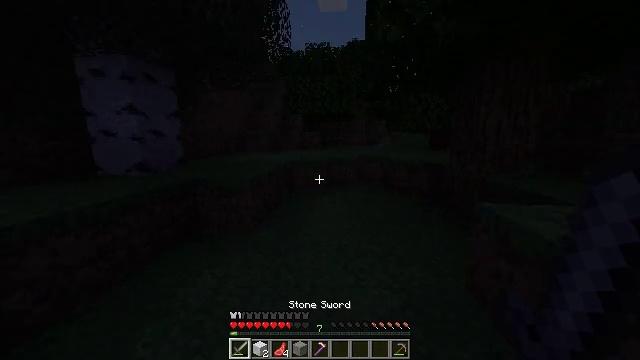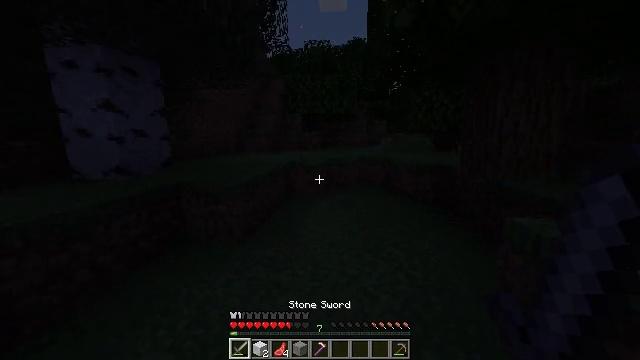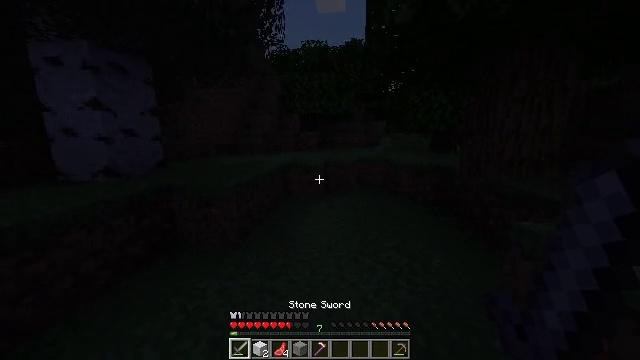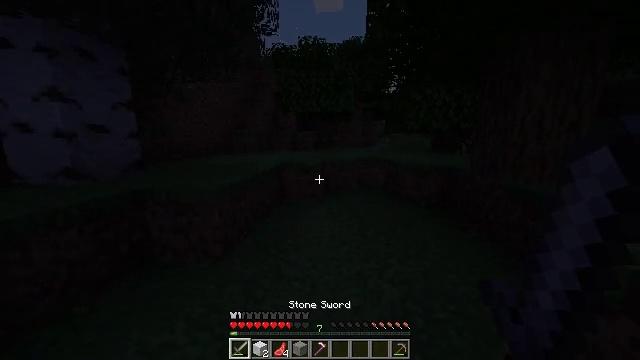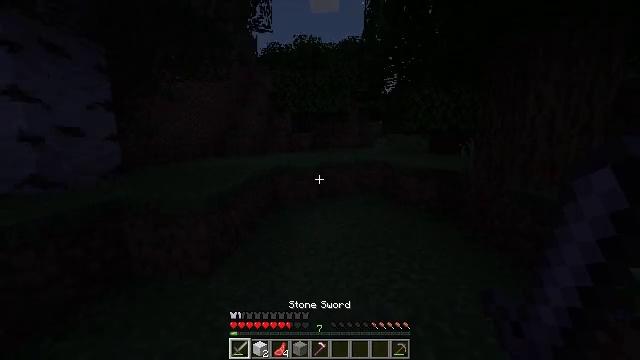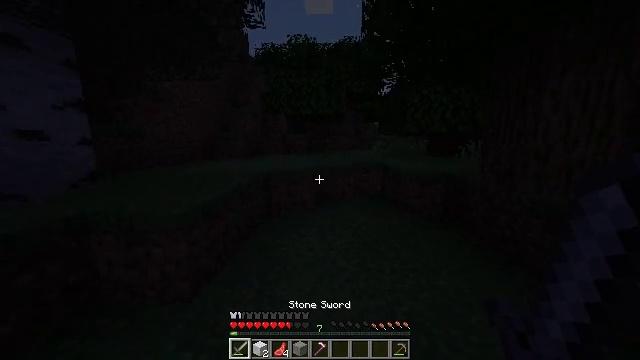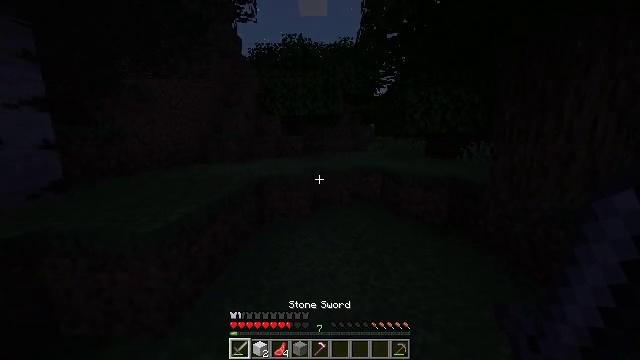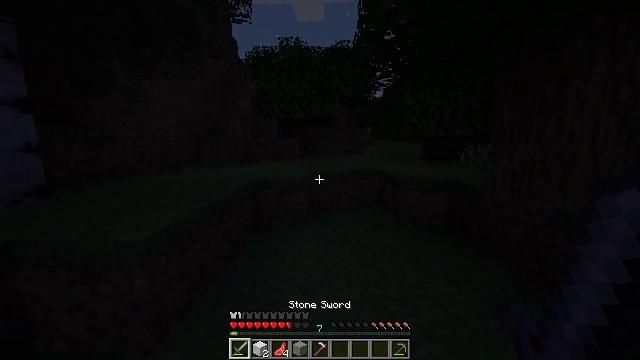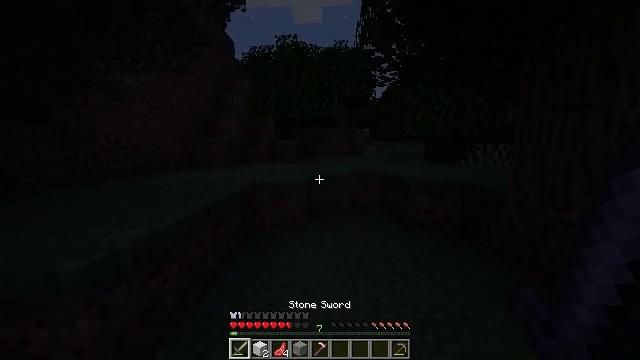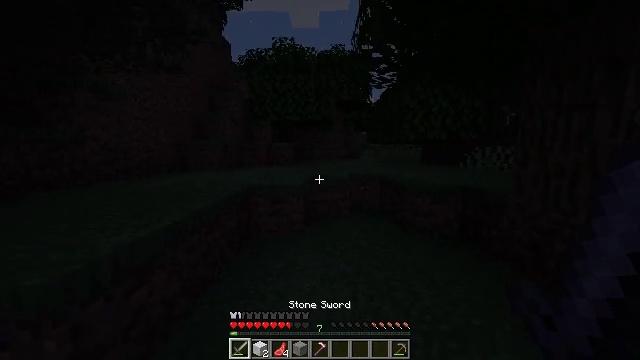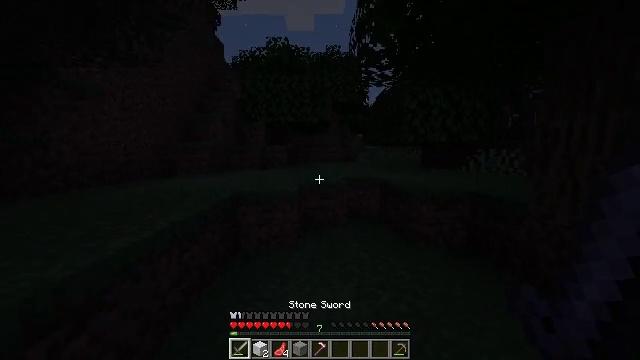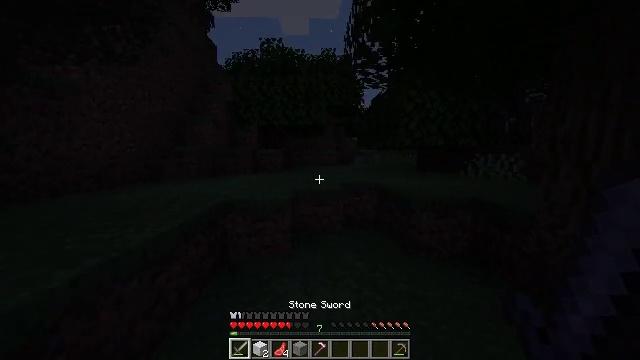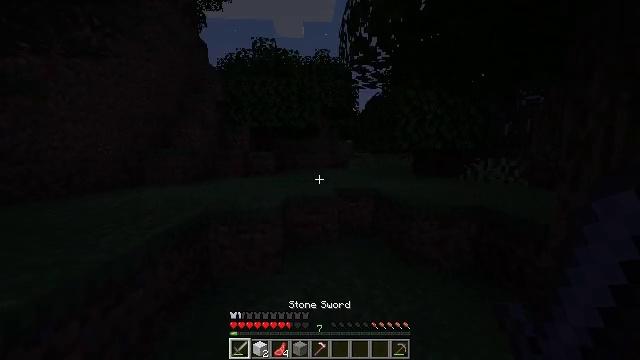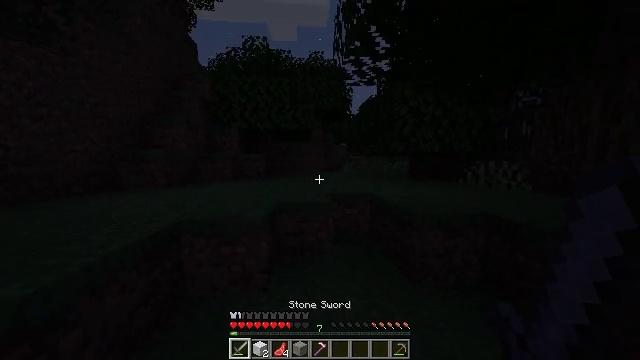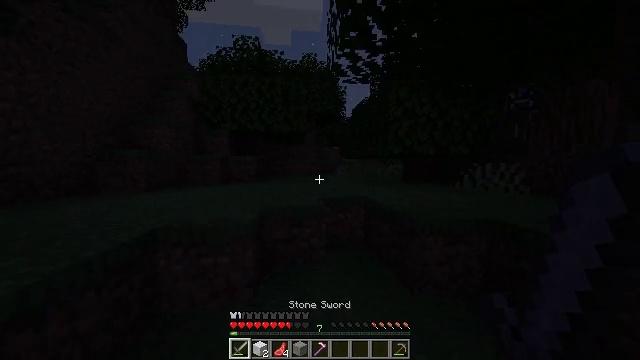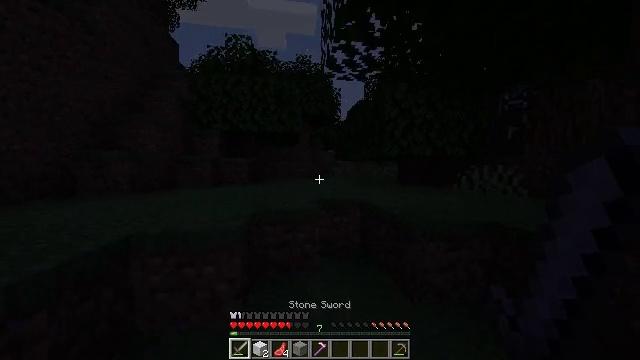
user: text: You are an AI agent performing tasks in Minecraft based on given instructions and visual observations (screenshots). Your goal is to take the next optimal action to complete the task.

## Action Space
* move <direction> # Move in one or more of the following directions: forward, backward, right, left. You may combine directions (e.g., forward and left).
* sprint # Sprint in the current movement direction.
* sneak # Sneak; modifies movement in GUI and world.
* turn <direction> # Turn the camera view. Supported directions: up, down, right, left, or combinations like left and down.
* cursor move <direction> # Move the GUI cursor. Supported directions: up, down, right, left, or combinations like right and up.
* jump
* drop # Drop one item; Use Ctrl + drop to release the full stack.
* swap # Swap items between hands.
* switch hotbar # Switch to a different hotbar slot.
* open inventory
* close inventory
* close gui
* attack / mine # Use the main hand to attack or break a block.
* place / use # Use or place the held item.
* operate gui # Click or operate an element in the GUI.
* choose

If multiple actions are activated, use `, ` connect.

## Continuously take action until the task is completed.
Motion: motion action
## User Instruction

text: Open the furnace and cook cod.
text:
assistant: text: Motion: move forward
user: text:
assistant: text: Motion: move forward
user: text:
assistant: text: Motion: move forward
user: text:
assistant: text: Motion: move forward, turn right
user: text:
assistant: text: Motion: move forward, turn right
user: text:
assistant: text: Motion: move forward, turn right
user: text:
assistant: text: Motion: move forward
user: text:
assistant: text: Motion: move forward
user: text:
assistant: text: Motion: move forward
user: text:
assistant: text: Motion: move forward, turn right
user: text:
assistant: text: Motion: move forward, turn right
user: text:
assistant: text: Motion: move forward, turn right
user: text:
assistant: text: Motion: move forward, turn right
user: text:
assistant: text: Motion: move forward, turn right
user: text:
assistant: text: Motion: move forward, turn right
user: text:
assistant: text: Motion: move forward, turn right
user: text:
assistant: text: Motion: move forward
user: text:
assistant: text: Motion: move forward
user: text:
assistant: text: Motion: move forward
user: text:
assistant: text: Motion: move forward
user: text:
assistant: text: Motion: move forward
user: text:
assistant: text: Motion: move forward
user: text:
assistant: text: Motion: move forward
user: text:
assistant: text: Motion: move forward
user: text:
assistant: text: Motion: move forward
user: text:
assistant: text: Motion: move forward, jump
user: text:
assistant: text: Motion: move forward, jump
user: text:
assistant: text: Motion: move forward, jump
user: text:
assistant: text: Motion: move forward, jump
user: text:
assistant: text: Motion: move forward, jump